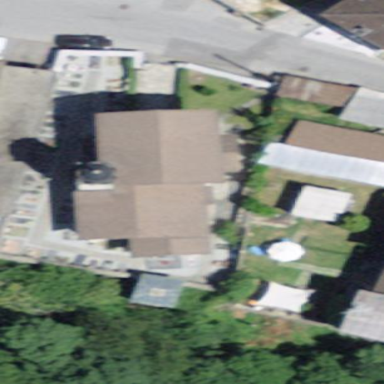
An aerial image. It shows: Church which is place of worship.